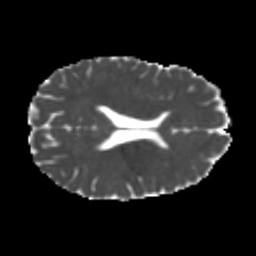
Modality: MD
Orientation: axial
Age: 26
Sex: male
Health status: healthy
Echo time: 0.074 s